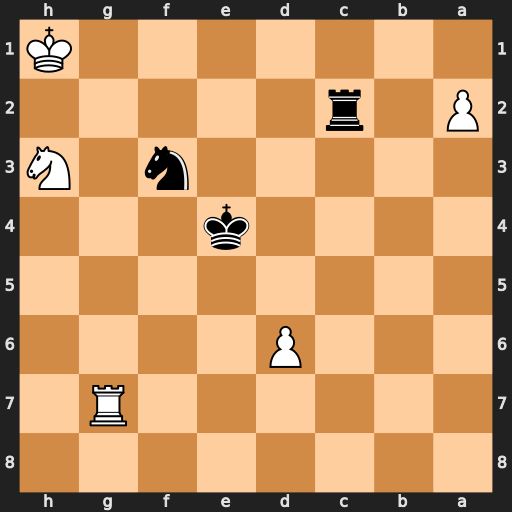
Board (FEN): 8/6R1/3P4/8/4k3/5n1N/P1r5/7K
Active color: b
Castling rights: -
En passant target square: -
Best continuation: Rh2#